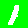
Digit: 1